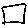
Label: square